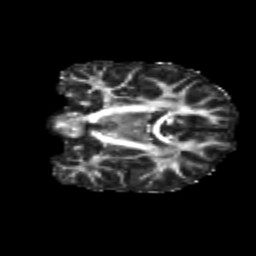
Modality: FA
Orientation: coronal
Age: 10
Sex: male
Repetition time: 9.512 s
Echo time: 0.089 s